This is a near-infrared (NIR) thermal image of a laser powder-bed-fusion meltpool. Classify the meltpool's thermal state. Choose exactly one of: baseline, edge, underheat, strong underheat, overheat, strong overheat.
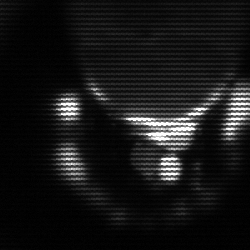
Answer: baseline